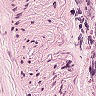
Metastatic tissue present: no